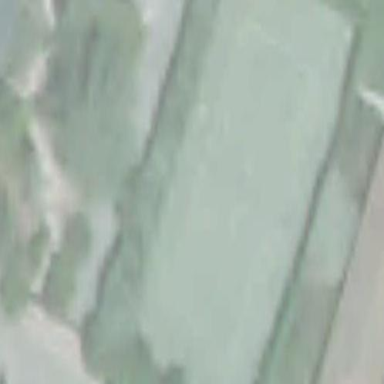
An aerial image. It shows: Tennis court on pitch designated for leisure land.